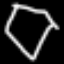
Label: diamond